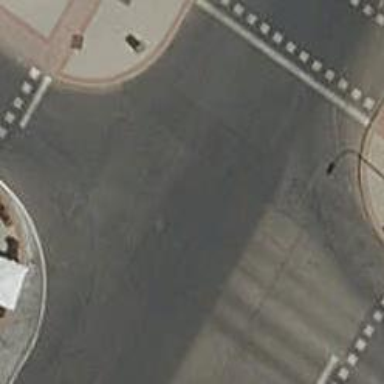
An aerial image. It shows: Road with traffic signals.